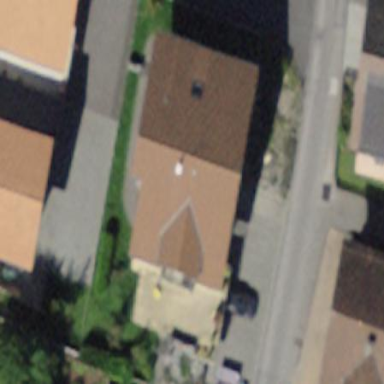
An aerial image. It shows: Residential building.